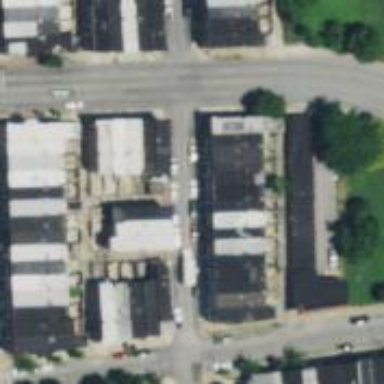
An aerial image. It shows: Alleyway designated as service road.